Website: crate-barrel
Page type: billing-address
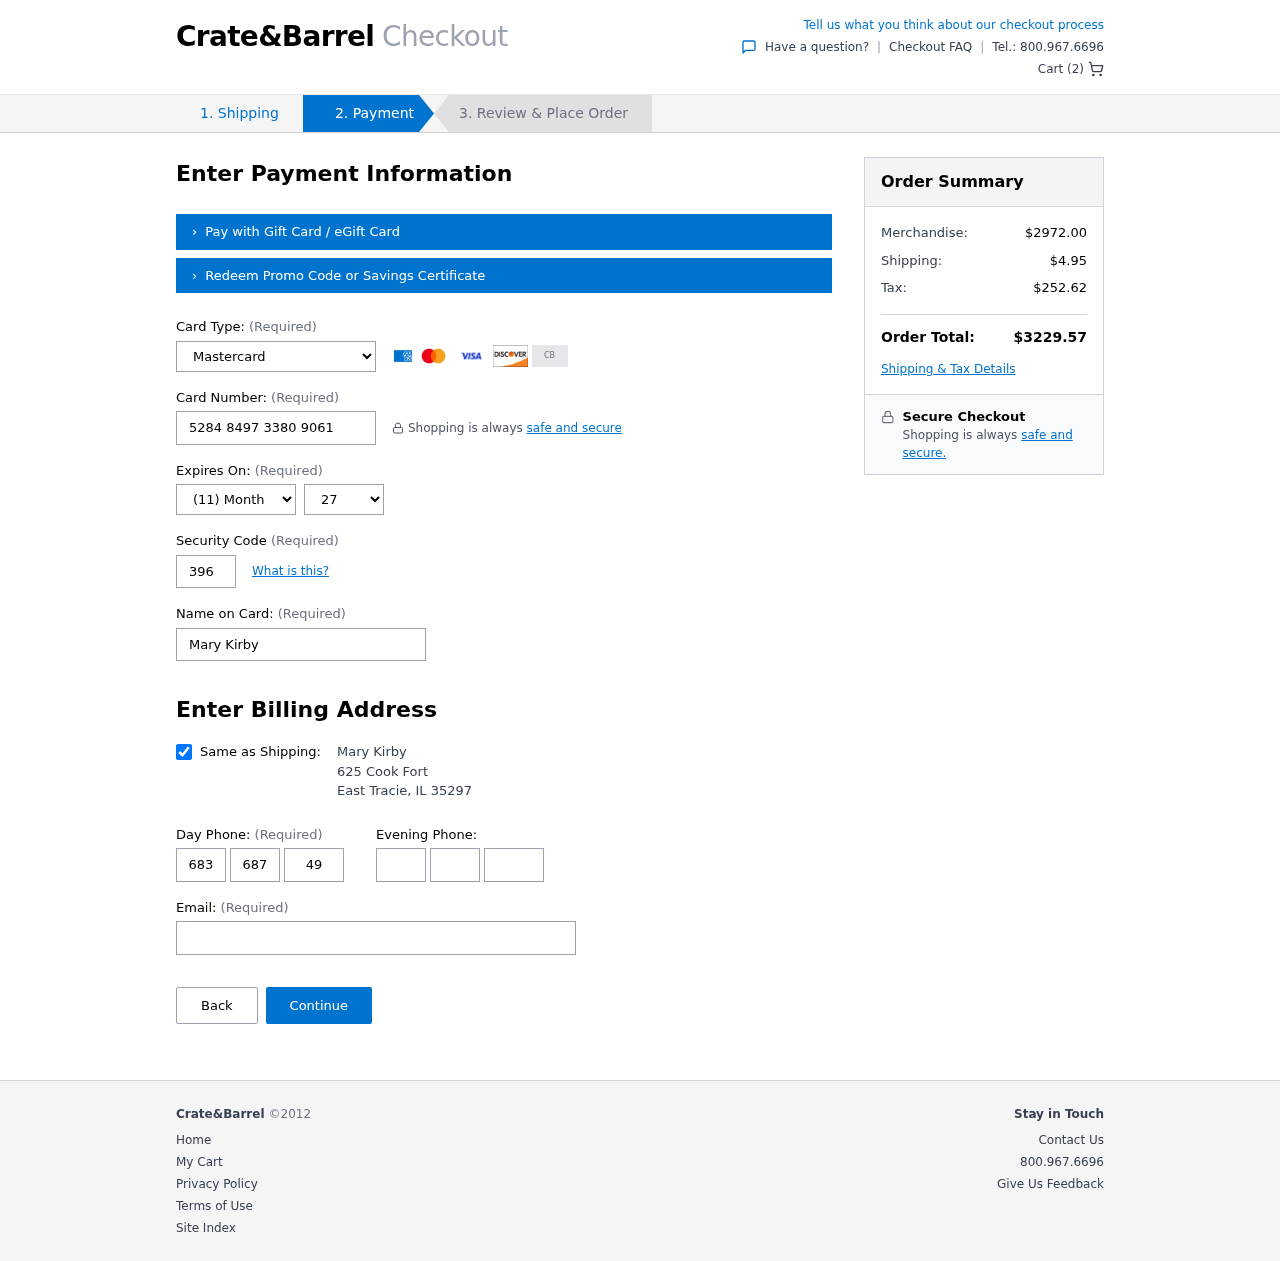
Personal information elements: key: PII_CARD_CVV
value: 396
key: PII_CARD_EXPIRY_MONTH
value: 11
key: PII_CARD_EXPIRY_YEAR
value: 27
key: PII_CARD_NUMBER
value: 5284 8497 3380 9061
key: PII_CARD_TYPE
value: Mastercard
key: PII_CITY
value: East Tracie
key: PII_EMAIL
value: mkirby@gmail.com
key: PII_FULLNAME
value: Mary Kirby
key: PII_PHONE_ALT_AREA
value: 546
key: PII_PHONE_ALT_PREFIX
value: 895
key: PII_PHONE_ALT_SUFFIX
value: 3863
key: PII_PHONE_AREA
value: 683
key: PII_PHONE_PREFIX
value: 687
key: PII_PHONE_SUFFIX
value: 4916
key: PII_POSTCODE
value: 35297
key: PII_STATE_ABBR
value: IL
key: PII_STREET
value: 625 Cook Fort
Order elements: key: ORDER_NUM_ITEMS
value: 2
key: ORDER_SUBTOTAL
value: $2972.00
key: ORDER_SHIPPING_COST
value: $4.95
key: ORDER_TAX
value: $252.62
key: ORDER_TOTAL
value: $3229.57